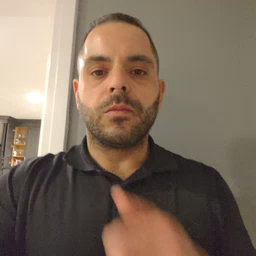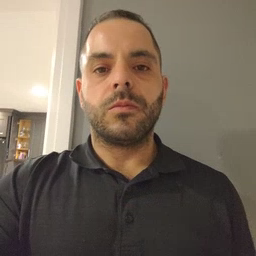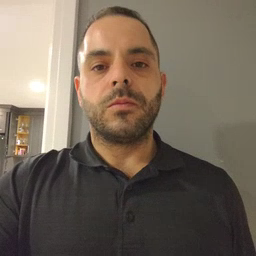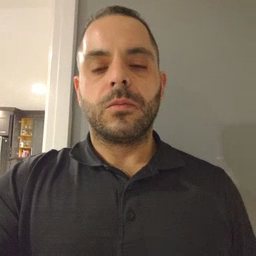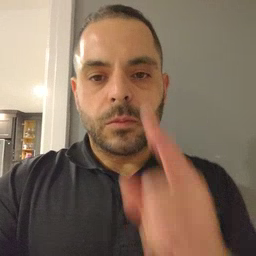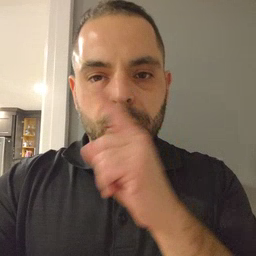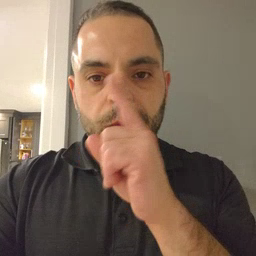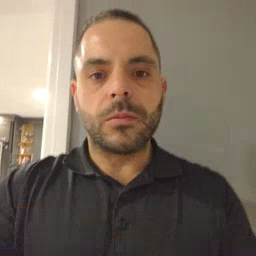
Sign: mouse